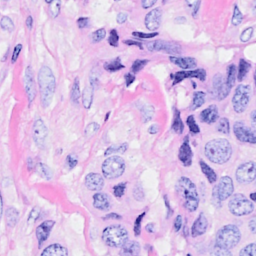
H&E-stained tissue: Breast